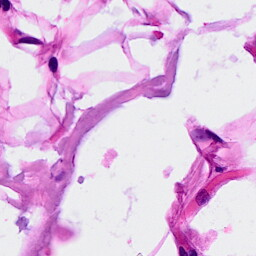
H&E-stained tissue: Breast